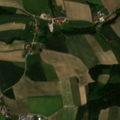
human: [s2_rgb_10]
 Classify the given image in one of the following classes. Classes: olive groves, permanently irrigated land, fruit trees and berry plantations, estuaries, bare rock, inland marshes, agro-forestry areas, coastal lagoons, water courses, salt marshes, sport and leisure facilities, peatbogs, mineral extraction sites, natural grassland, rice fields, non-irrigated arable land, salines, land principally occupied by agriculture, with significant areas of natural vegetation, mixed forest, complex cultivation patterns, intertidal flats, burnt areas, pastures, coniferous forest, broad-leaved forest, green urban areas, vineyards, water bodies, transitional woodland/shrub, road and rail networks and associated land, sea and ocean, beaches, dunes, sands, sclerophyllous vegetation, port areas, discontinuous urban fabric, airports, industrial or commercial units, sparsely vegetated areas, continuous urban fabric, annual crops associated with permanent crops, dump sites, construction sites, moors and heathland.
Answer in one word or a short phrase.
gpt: non-irrigated arable land, complex cultivation patterns, coniferous forest